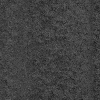
Atmospheric dust classification: dusty